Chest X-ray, PA view. Patient: 45 years old, sex F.
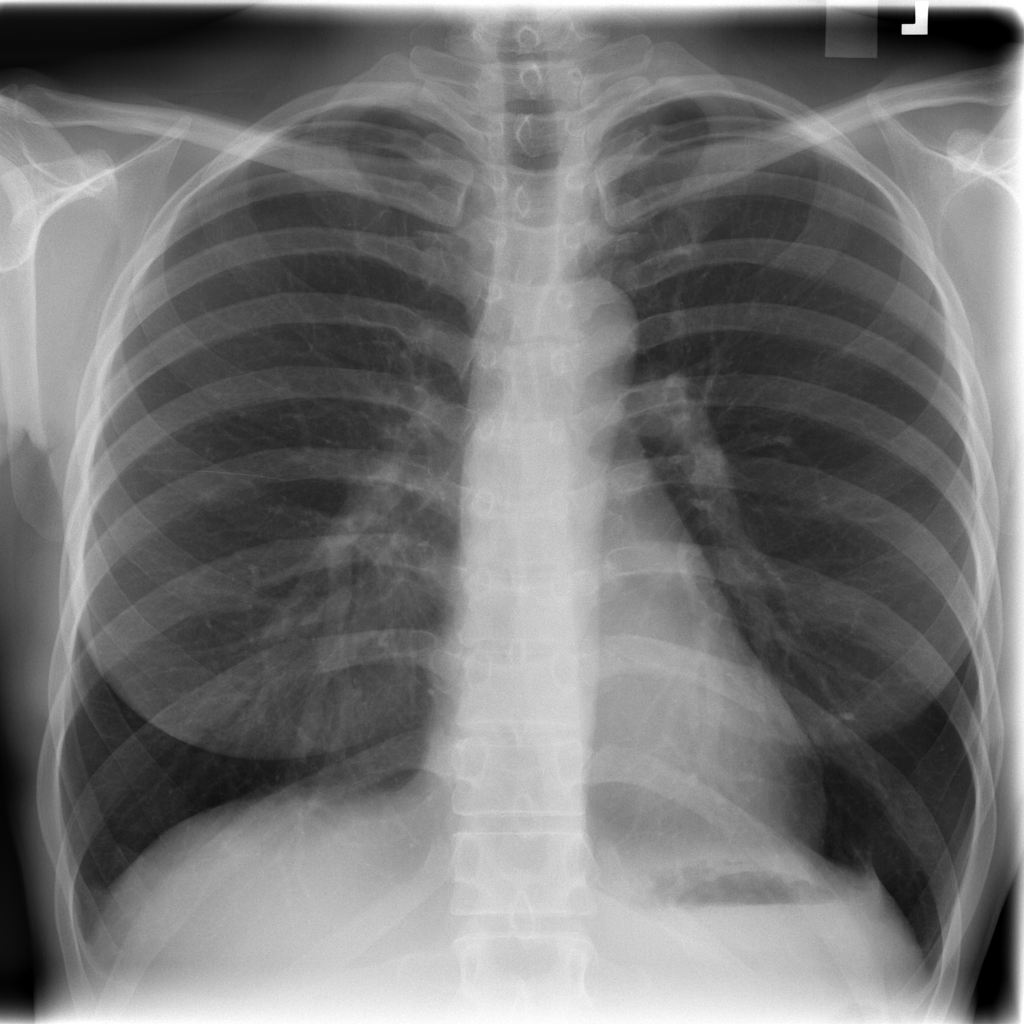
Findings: No Finding